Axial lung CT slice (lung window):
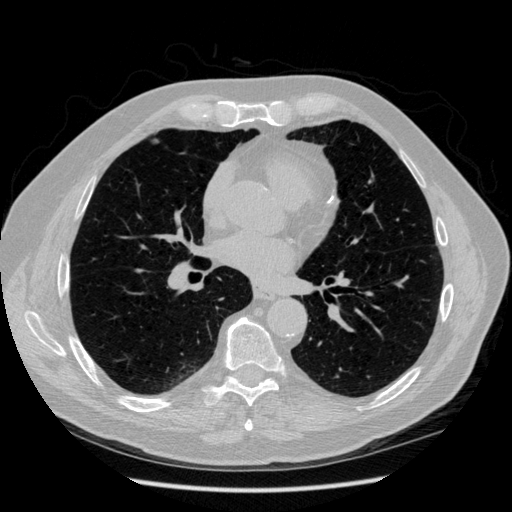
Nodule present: yes
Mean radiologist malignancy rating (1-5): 2.667